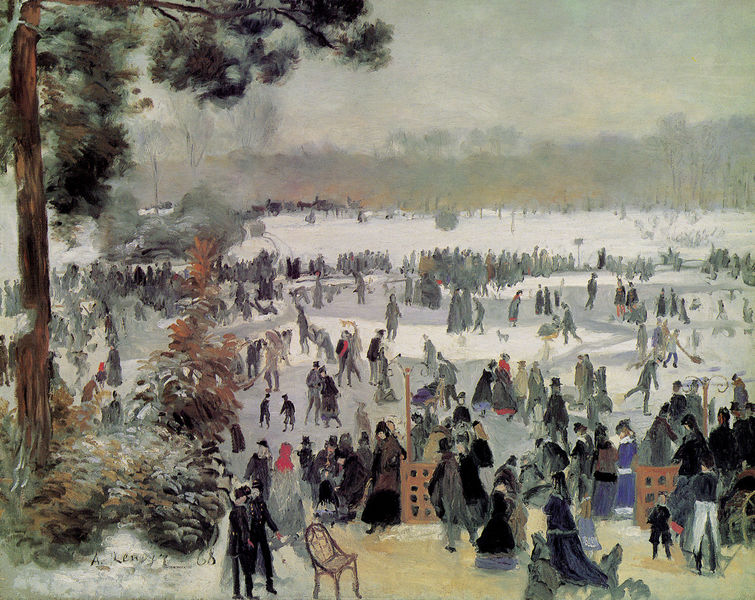
Titel: Schlittschuhläufer im Bois de Boulogne
Künstler: Pierre Auguste Renoir
Institution: Privatsammlung
Schlagwörter: baum, blau, dunkel, gemälde, himmel, mann, schatten, weiß, wolken, aquarell, bäume, fluss, frauen, gelb, grün, impressionismus, landschaft, menschen, see, stadt, ufer, äste, bewegung, braun, frankreich, frau, grau, hell, hintergrund, holz, kleid, kleider, licht, männer, renoir, schwarz, stuhl, eis, hund, hunde, park, rot, schnee, tier, tiere, weg, expressionismus, fest, leute, masse, menge, rock, versammlung, mütze, kleidung, mensch, stehen, holland, signatur, öl, baumstamm, ebene, erde, horizont, hügel, kalt, natur, stamm, weite, busch, büsche, kanal, sträucher, boden, mantel, kind, paar, england, wald, alltag, genre, kinder, ofen, weiher, garten, man, nachmittag, dunkelgrün, nebel, winter, spazieren, van gogh, ich seh nix, soldaten, spielen, freizeit, sport, vergnügen, corinth, lovis, lehnstuhl, kälte, polizisten, uniform, soldat, mäntel, nadelbaum, tanne, menschenmenge, sonntag, fahren, diffus, mensche, kiefer, winterlandschaft, spaziergänger, tempera, familien, englisch, spass, viele menschen, gefroren, zugefroren, maurice, voll, männre, eisfläche, schlittschuh, schlittschuhe, eislauf, eislaufen, schlittschuhläufer, new york, doppelreiher, bushc, eishockey, himmell, beschäftigung, eislaufe, gförni, hockeyschläger, vergnügne, schlittschuhfahren, häh ?, 1870, wintervergnügen, spoirt, kimd, schlittschu, impressionismus+damen